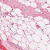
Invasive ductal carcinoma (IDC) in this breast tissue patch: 0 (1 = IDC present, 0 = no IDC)